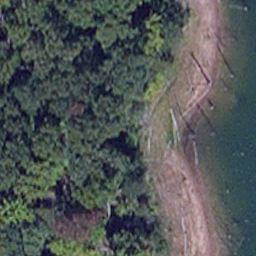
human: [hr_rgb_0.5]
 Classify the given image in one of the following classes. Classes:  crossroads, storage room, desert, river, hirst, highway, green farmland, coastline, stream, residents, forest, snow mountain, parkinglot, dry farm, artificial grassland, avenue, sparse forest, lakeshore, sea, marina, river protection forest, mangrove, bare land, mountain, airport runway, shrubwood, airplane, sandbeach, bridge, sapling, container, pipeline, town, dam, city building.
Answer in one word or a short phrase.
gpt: lakeshore